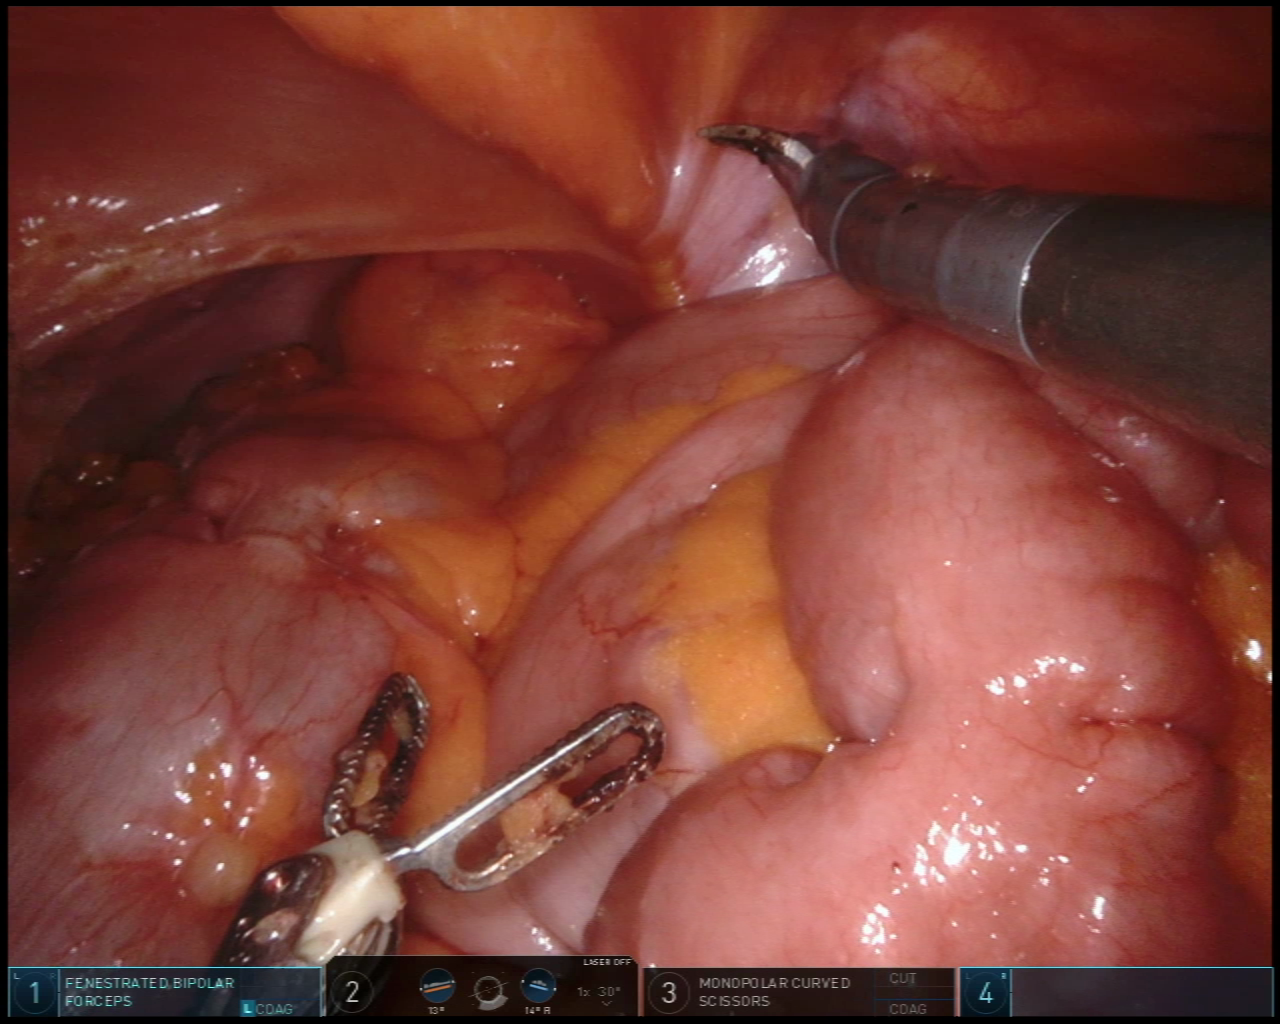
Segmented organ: colon
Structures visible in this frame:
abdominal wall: yes
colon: yes
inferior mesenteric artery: no
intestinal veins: no
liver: no
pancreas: no
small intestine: yes
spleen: no
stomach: no
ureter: no
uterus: no
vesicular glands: no